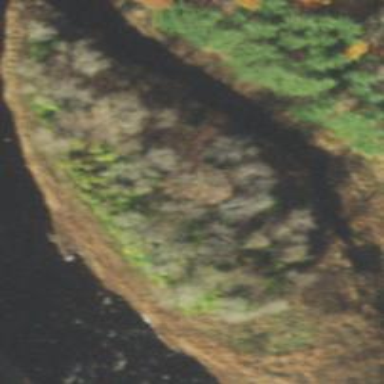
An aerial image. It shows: Islet surrounded by woodland.